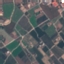
Land use / land cover class: PermanentCrop